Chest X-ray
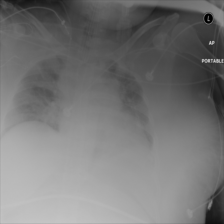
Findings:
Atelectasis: negative
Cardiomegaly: negative
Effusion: negative
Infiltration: positive
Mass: negative
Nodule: negative
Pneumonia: negative
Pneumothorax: negative
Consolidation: negative
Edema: negative
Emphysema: negative
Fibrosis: negative
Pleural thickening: negative
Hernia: negative